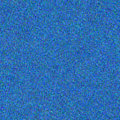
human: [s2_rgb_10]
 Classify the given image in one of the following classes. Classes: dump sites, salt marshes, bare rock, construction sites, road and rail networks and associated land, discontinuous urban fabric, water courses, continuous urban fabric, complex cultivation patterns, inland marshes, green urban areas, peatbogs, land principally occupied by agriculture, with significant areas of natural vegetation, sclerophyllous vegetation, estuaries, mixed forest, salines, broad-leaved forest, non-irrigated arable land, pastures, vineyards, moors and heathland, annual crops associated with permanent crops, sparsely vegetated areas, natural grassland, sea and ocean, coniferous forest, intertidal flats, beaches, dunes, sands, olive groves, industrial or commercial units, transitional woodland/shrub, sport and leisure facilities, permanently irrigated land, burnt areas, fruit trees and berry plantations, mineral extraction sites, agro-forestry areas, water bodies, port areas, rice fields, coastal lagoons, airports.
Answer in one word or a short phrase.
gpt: sea and ocean